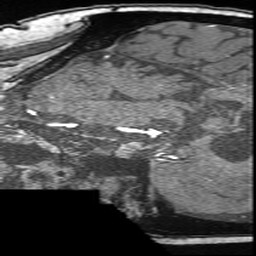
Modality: angio
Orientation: sagittal
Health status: ill
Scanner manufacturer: siemens
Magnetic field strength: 3 T
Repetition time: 0.021 s
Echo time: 0.00343 s